Aerial crown-view tile of a tropical tree (Barro Colorado Island, Panama), acquired 20240918:
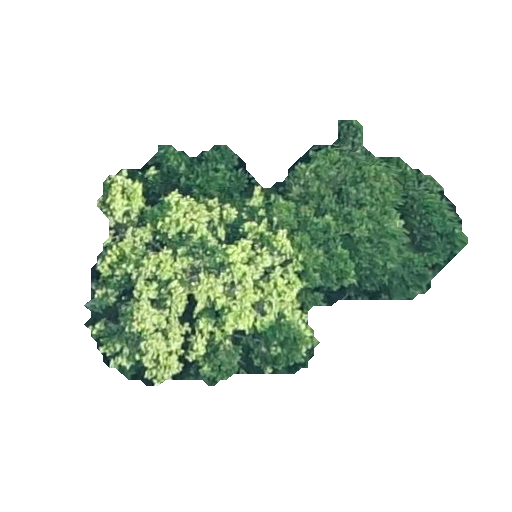
Species: Poulsenia armata
GBIF accepted scientific name: Poulsenia armata
Crown area: 101.669 m²